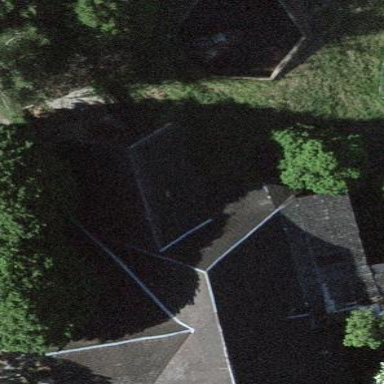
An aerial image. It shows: Farm building.